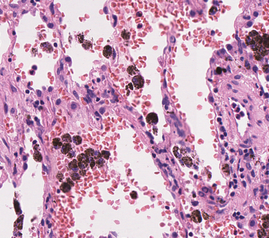
Tumor epithelial tissue: no
Tumor-associated stroma tissue: no
Normal tissue: yes